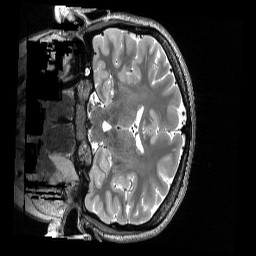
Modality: T2w
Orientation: coronal
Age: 22
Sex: female
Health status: healthy
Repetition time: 3.2 s
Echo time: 0.563 s